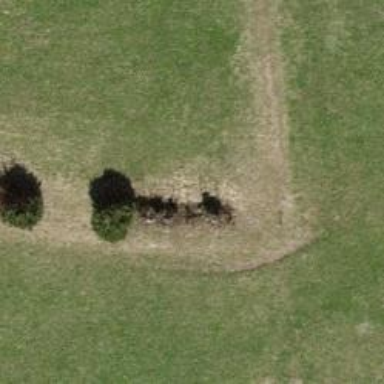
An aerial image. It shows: Hedge acting as barrier.